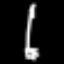
Label: pencil